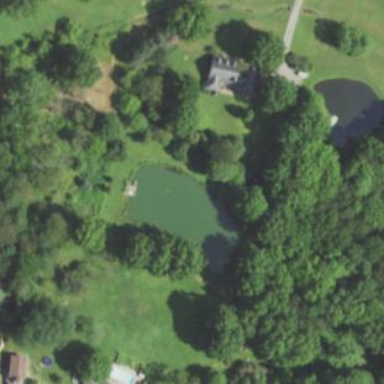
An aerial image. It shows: Pond with natural water.